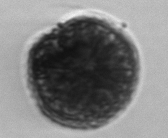
Label: Alexandrium_catenella